Question: I have 4 '<div>''s having different height which i want to be vertically center aligned inside their parent (with black background.) As shown in the picture below

HTML
'''
<div style=" background-color:black; height:500px;width:500px;">
<div style="display:inline-block; background-color:red; height:400px;width:50px;"> </div>
<div style="display:inline-block; background-color:blue; height:300px;width:50px;"></div>
<div style="display:inline-block; background-color:green; height:200px;width:50px;"></div>
<div style="display:inline-block; background-color:yellow; height:100px;width:50px;"></div>
</div>
'''
Here is the <URL>
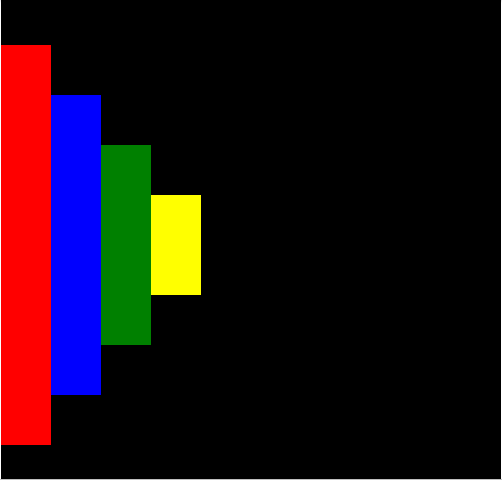
Answer: If you understood correctly, you can make use of <URL>.
'''
#container{
display:flex;
align-items:center;
}
'''
## Demo
'#container''id''<div>'